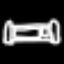
Label: bed